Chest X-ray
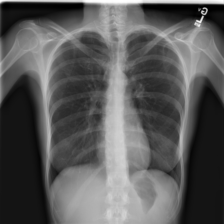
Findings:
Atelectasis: negative
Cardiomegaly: negative
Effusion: negative
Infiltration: positive
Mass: negative
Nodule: negative
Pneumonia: negative
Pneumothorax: negative
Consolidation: negative
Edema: negative
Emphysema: negative
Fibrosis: negative
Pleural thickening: negative
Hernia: negative